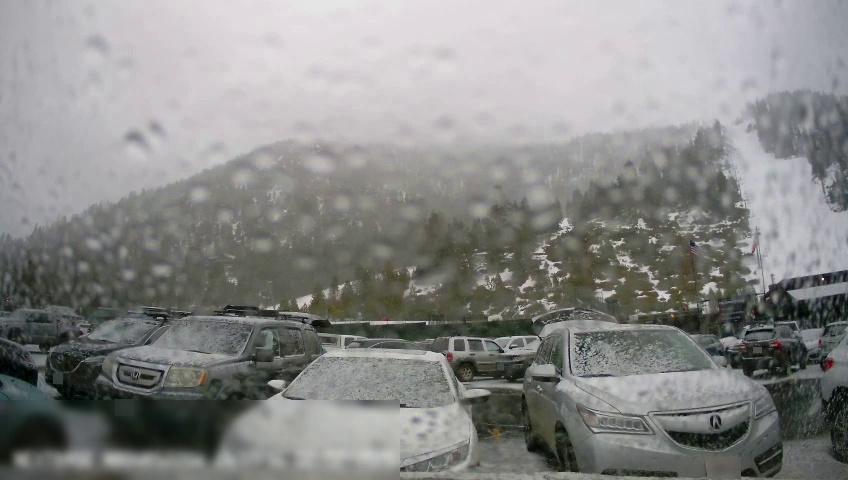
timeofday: Day
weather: Snowy
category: Drivable Space
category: Drivable Space
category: Vehicles | SUV
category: Vehicles | Car
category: Vehicles | SUV
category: Vehicles | SUV
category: Vehicles | Car
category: Vehicles | SUV
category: Vehicles | SUV
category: Vehicles | Car
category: Vehicles | Car
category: Vehicles | Car
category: Vehicles | SUV
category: Vehicles | Car
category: Vehicles | Car
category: Vehicles | Car
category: Vehicles | Car
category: Vehicles | Car
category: Vehicles | SUV
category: Vehicles | Car
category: Vehicles | SUV